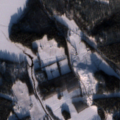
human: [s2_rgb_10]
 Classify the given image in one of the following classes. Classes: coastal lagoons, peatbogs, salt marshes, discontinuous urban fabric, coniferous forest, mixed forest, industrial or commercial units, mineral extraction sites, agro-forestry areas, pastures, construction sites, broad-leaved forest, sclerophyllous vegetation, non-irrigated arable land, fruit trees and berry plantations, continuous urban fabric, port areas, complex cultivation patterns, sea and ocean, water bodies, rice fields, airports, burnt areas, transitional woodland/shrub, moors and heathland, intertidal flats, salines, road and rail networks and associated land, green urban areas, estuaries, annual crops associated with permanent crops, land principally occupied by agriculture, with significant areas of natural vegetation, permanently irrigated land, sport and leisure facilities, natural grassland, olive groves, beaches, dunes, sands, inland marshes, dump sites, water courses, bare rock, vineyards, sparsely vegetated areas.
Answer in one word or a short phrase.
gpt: non-irrigated arable land, broad-leaved forest, coniferous forest, mixed forest, water bodies